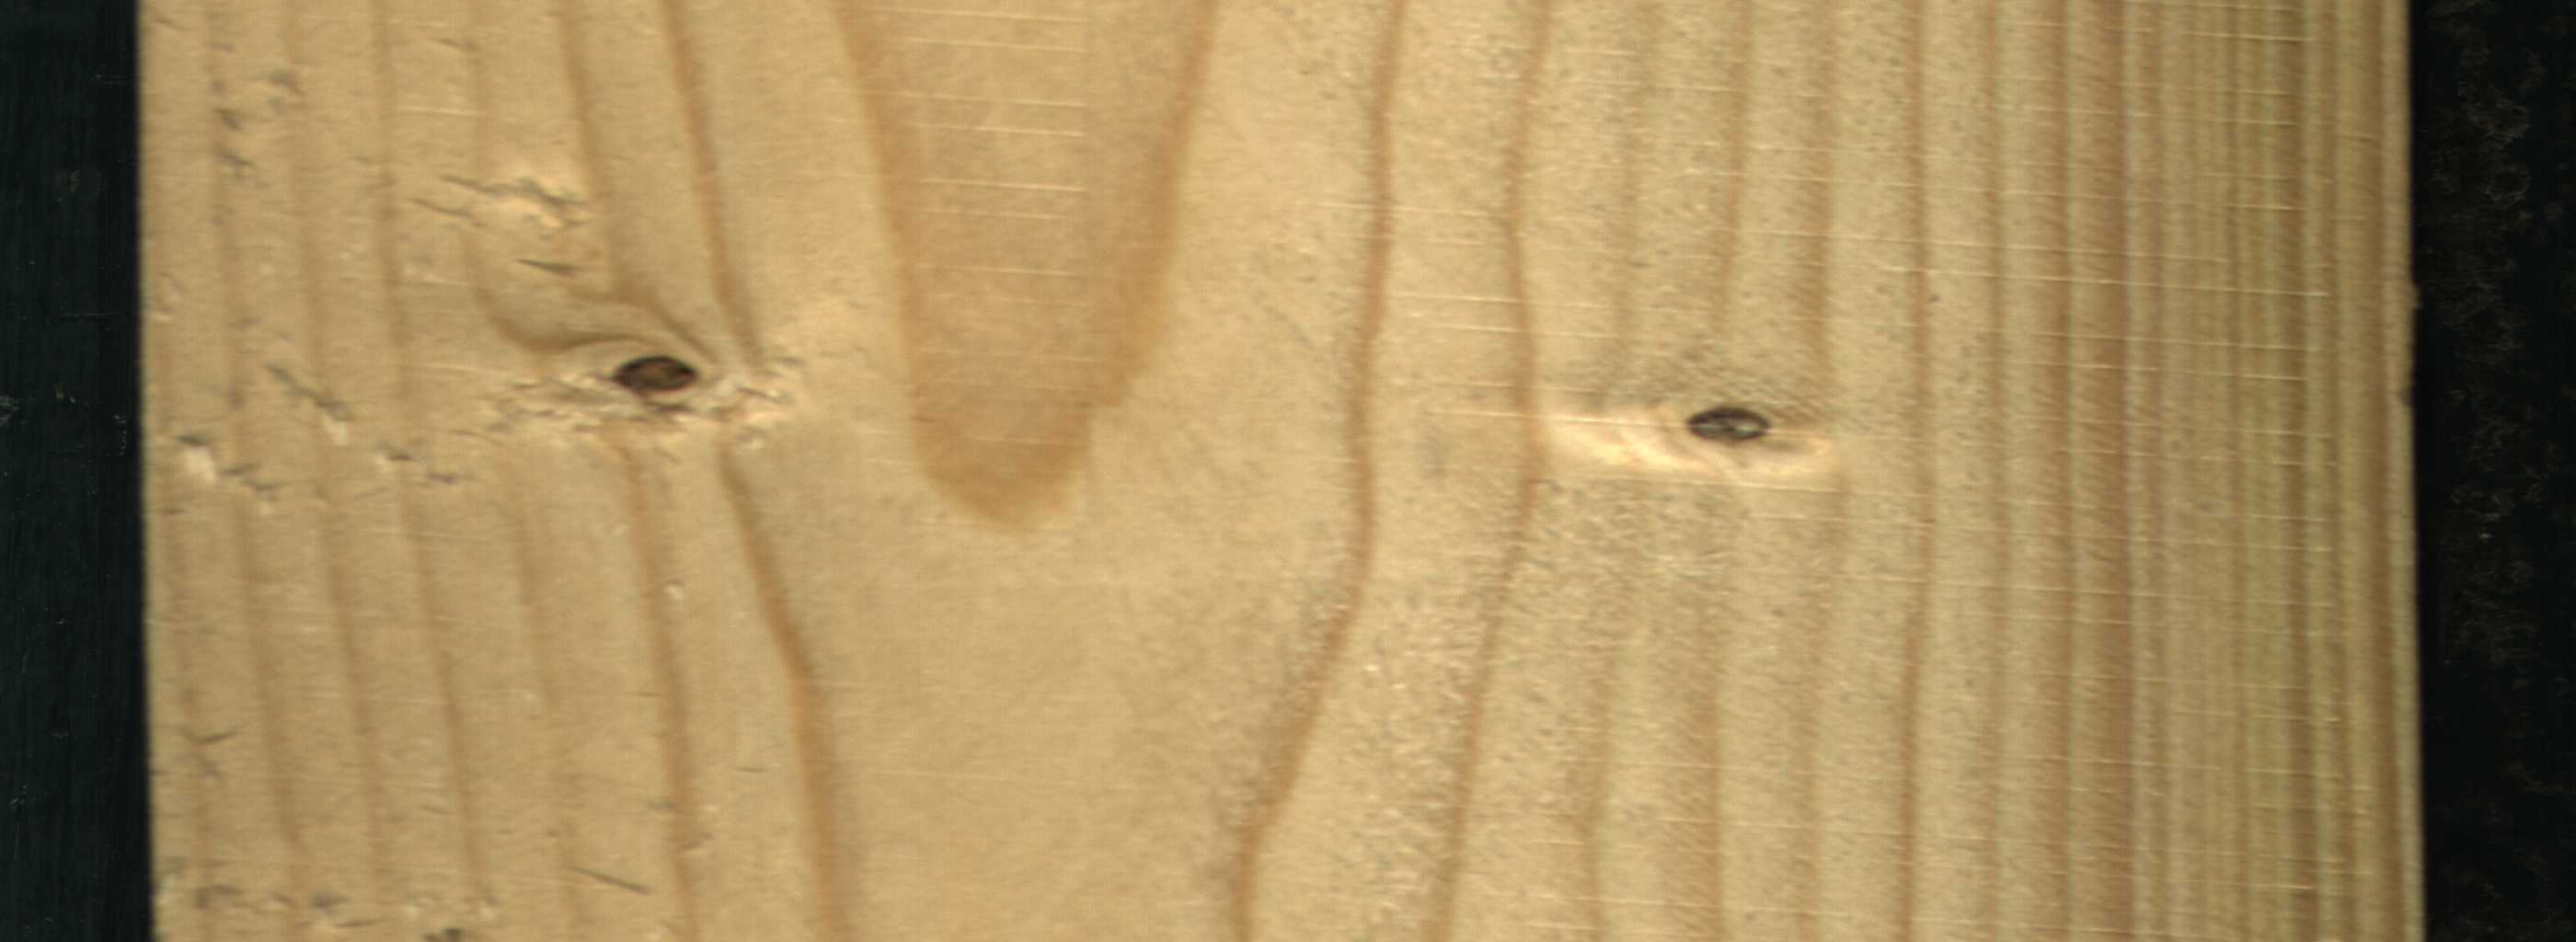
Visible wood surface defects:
Dead_Knot
Dead_Knot